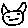
Label: cat